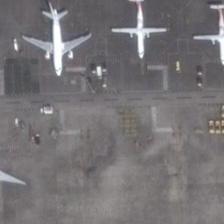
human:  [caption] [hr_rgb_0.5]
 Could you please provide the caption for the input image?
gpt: there are several airlplanes on the apron, with a lot of cargoes that needed to be carried around .

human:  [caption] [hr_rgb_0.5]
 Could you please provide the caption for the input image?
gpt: four planes are parked in the airport .

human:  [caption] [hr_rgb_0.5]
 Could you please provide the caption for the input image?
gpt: four white planes are on an airport .

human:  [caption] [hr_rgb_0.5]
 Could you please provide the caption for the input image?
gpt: four planes are parked on an airport .

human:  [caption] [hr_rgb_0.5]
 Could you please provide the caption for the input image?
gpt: four planes are parked on an airport .